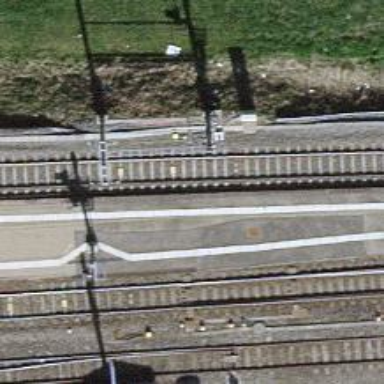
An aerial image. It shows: Railway signal.